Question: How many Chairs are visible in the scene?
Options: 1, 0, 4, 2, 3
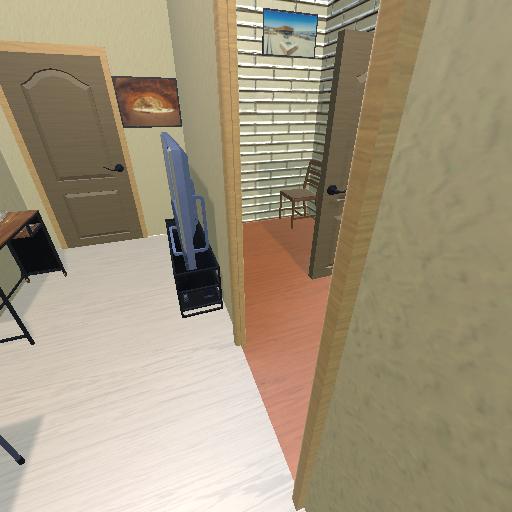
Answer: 1